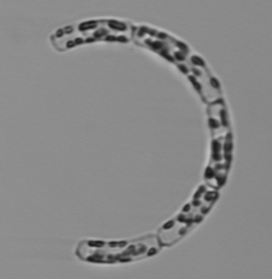
Label: Guinardia_striata